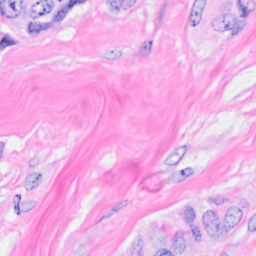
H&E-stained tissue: Breast